Question: I have researched this whole website on how to install beautiful soup. I have installed selenium

I am currently trying to pull jobs which use Python, also to include the details of the job like location, i,e; job title, salary(if posted), etc.. off the internet as a final in a html table. Dont chew me up completely.. give me a little break, I am learning as I go.
I understand I need to seperate the paragraphs by , but how to go about it, is where I am getting stuck. This is what I have so far.
'''
import parser
import urllib.request
import html.entities
import selenium
import re
sauce = urllib.request.urlopen('http://Indeed.com/').read()
tb = re.find_all('<p>')
print(sauce)
'''
I get this as an error:
> Traceback (most recent call last): File "C:/Devel/BSoup4.py", line
8, in
table = re.find_all('') AttributeError: 'module' object has no attribute 'find_all'
Please help. Thank you in advance!
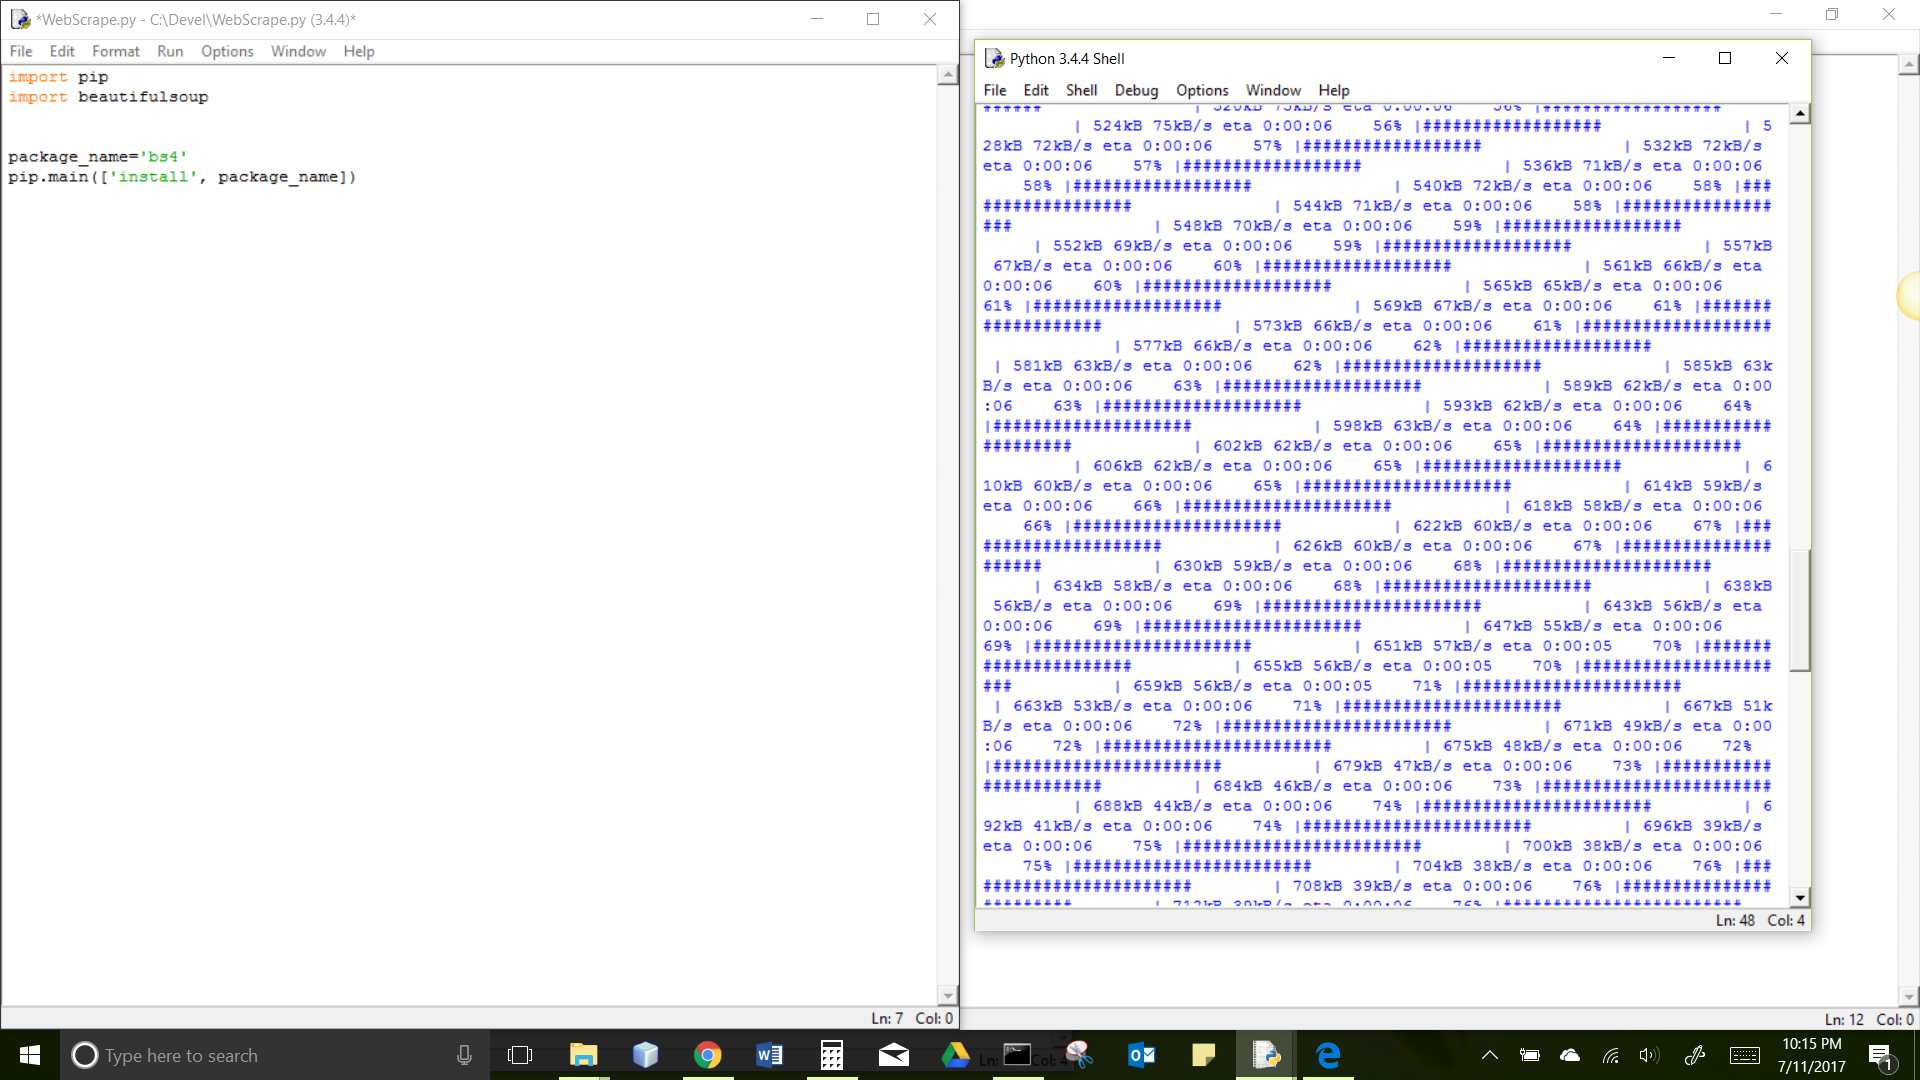
Answer: Per the <URL>
syntax is 're.findall()' not 'find_all'